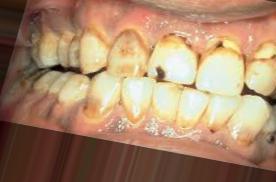
Condition: Tooth Discoloration